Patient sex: F
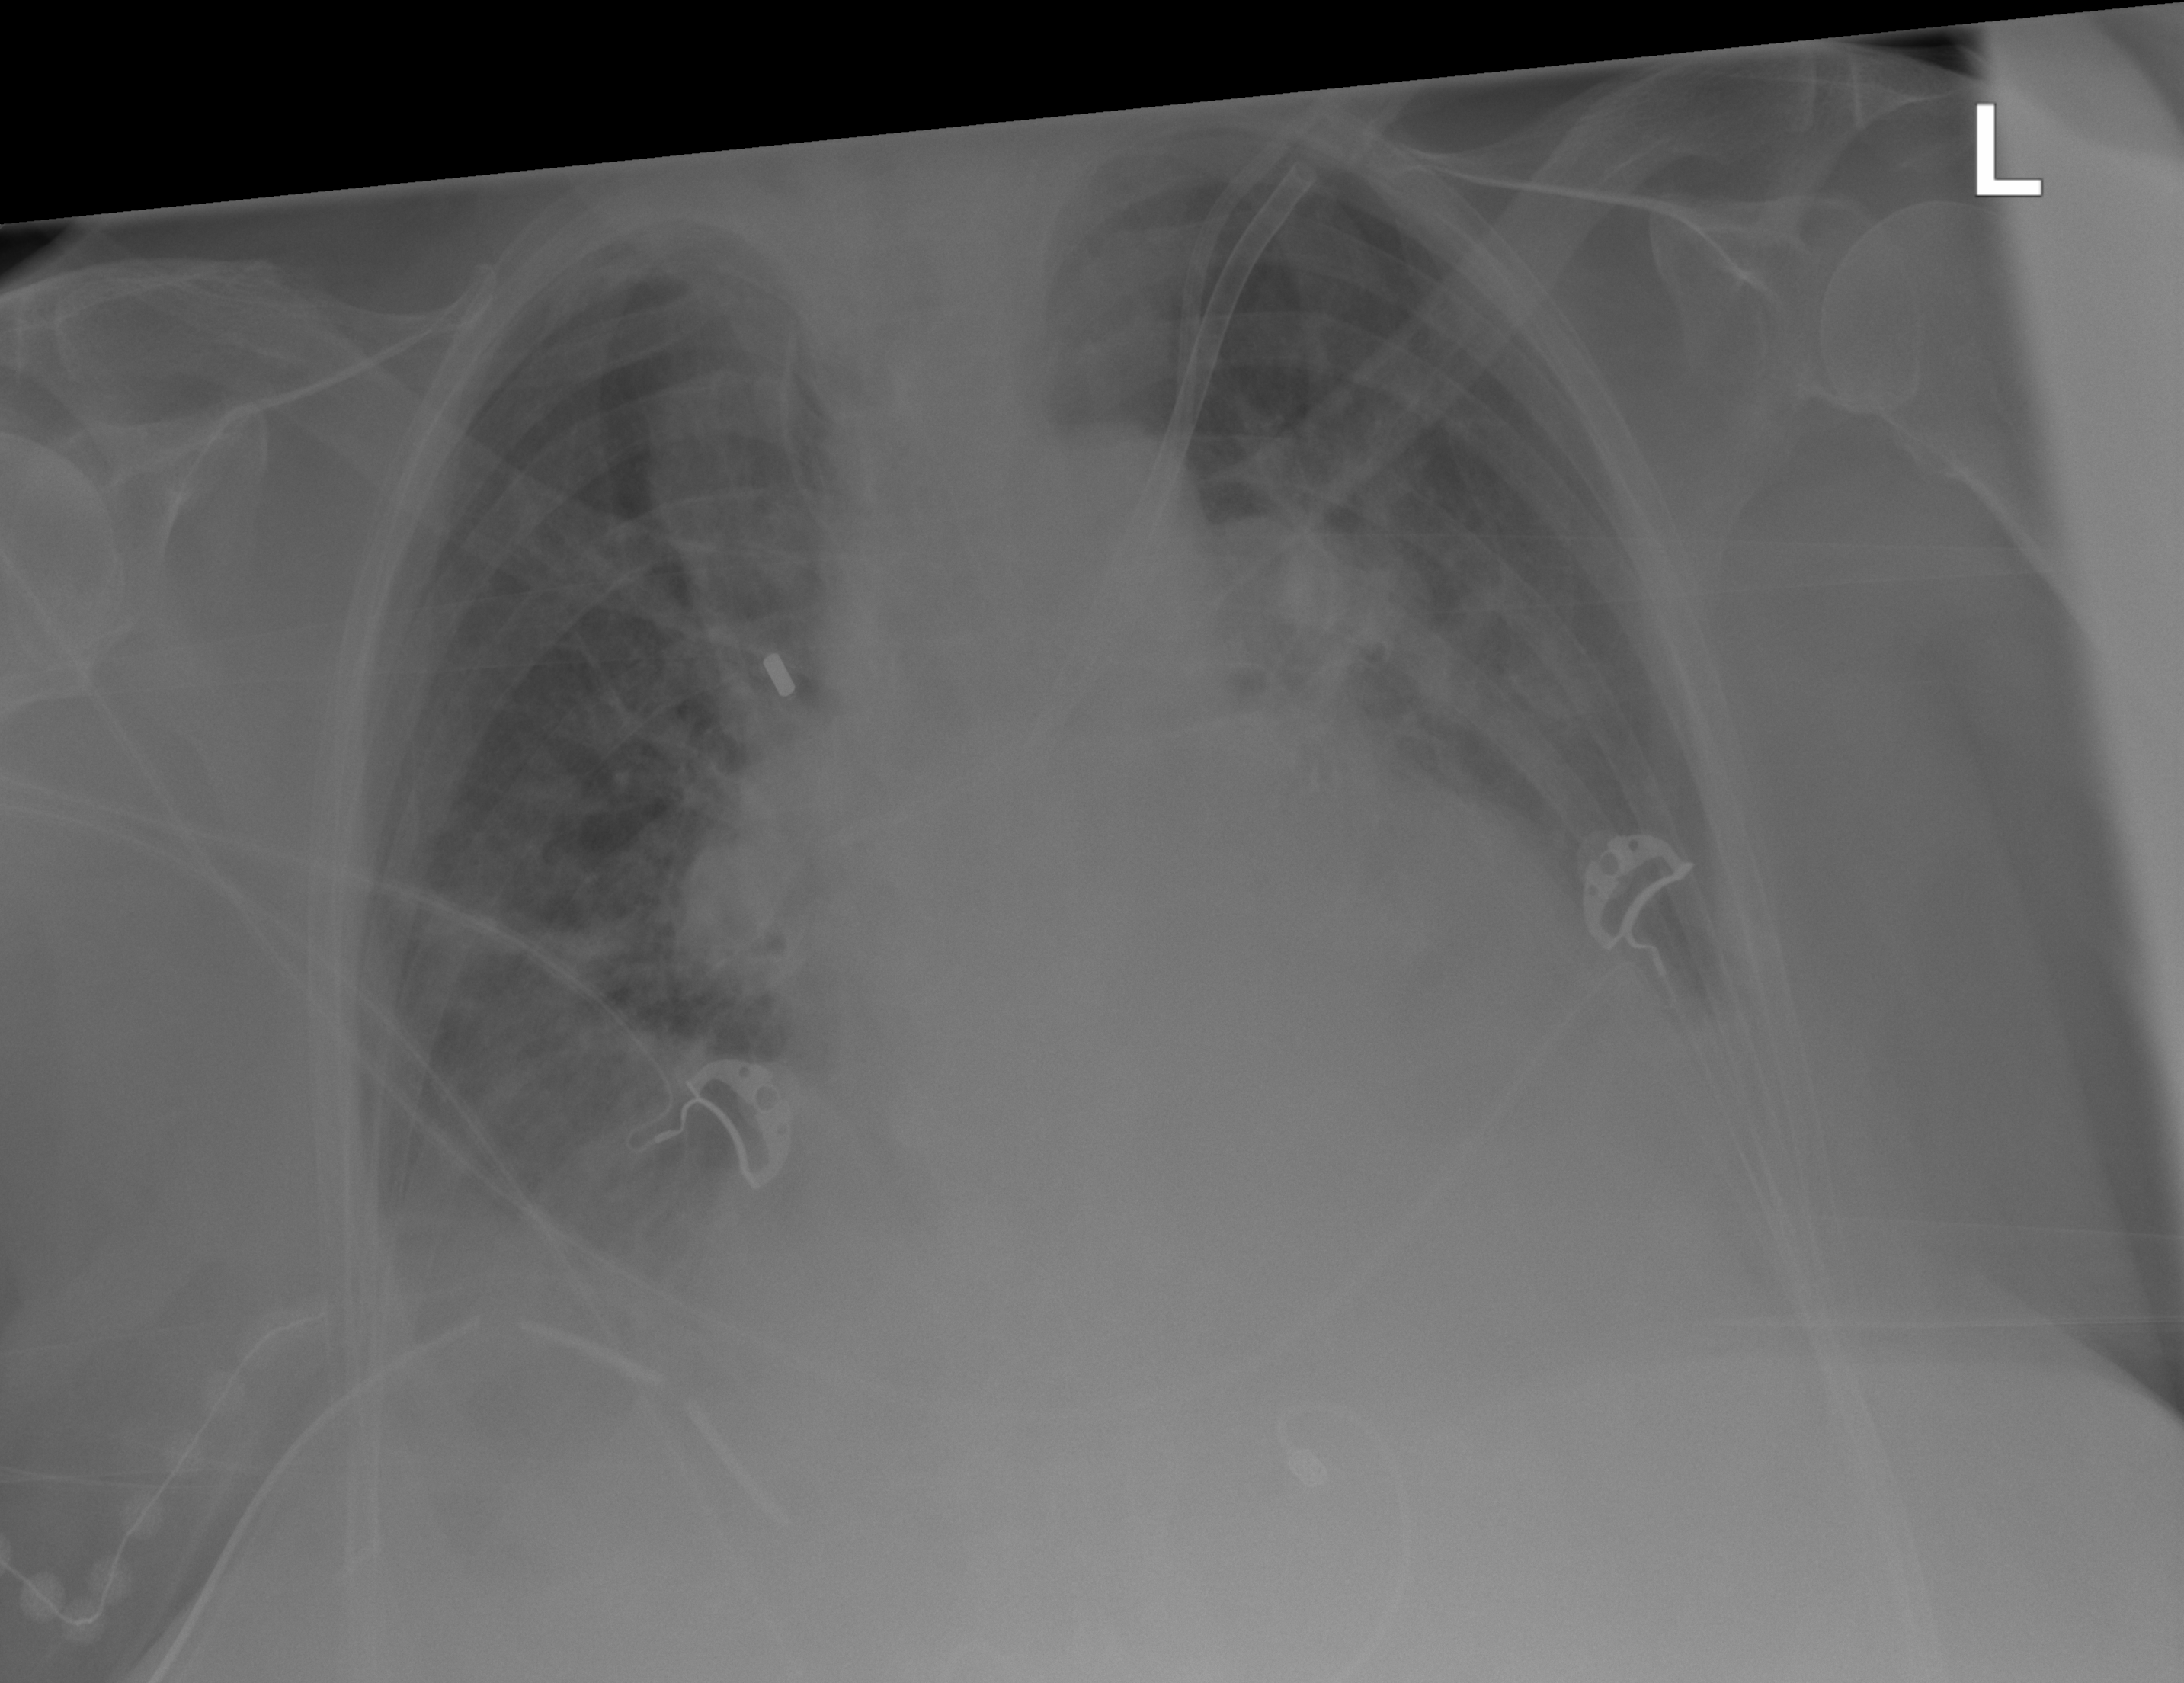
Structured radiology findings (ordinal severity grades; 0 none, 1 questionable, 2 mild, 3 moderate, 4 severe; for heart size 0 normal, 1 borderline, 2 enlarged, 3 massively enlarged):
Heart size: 2
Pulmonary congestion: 2
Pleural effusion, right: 3
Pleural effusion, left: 2
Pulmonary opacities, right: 1
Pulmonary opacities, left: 0
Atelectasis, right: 2
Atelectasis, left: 2